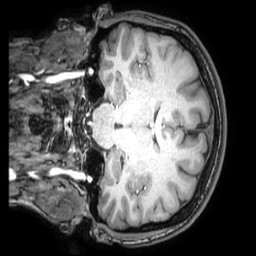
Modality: T1w
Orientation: coronal
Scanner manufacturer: philips
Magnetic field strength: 3 T
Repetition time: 0.008 s
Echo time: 0.0035 s